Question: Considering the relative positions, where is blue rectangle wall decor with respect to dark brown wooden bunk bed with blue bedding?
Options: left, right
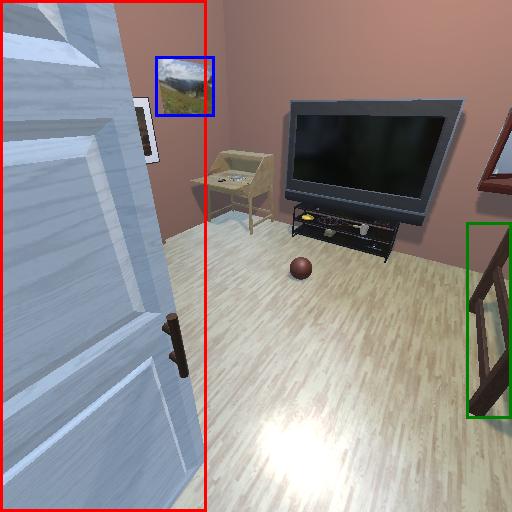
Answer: left